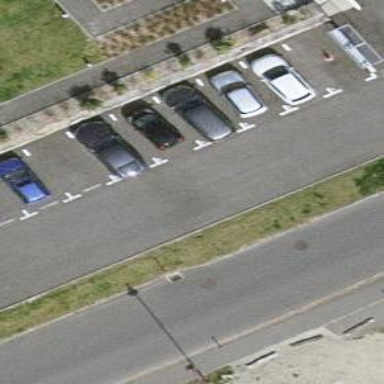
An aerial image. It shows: Asphalt parking lot.